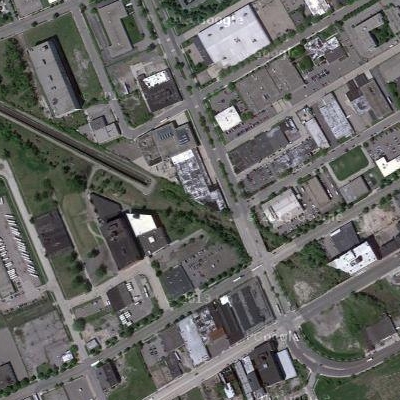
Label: Industry